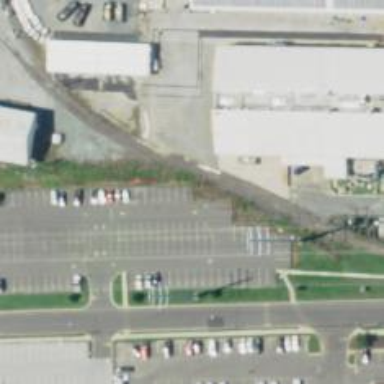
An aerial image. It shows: Rail spur service.